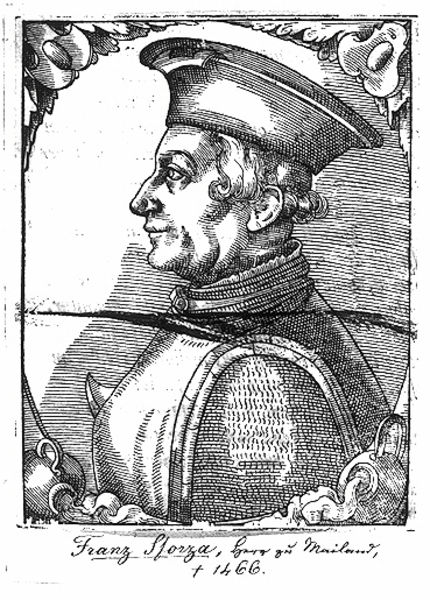
Titel: Bildnis des Francesco Sforza I., Herzog von Mailand
Künstler: Tobias Stimmer
Institution: (Seriendruck)
Schlagwörter: mann, schatten, weiß, frisur, grau, haar, hut, licht, mund, nase, ohr, profil, schwarz, stirn, blick, ornament, kappe, mütze, arm, augen, kragen, mensch, rahmen, bildnis, herr, portrait, porträt, auge, haare, mantel, kinn, lippen, locke, locken, ohren, oval, henkel, ranken, holzschnitt, schrift, italien, grafik, graphik, ornamente, wange, name, hacken, medaillon, kreuz, druck, schwarz-weiss, schraffur, radierung, stich, titel, text, uniform, kugel, proträt, rüstung, franz, pupille, braue, ecken, brustpanzer, eiß, doppelkinn, gestorben, kupferstich, gefäße, kannen, speck, lid, schwarzweißw, kettenhemd, respekt, brustporträt, nse, frisu, mailand, kacken, sforza, kofbedeckung, mailnad, 1466, mann im seitenprofil, oher frei, bildunterschrift mit datierung, jljklj, storza, sterbedatum, franz sforza, dreiendruck